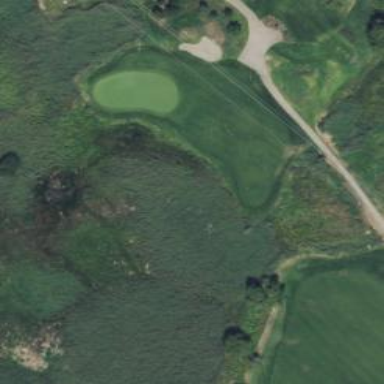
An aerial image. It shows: Water hazard in golf course. The hazard is natural water feature.